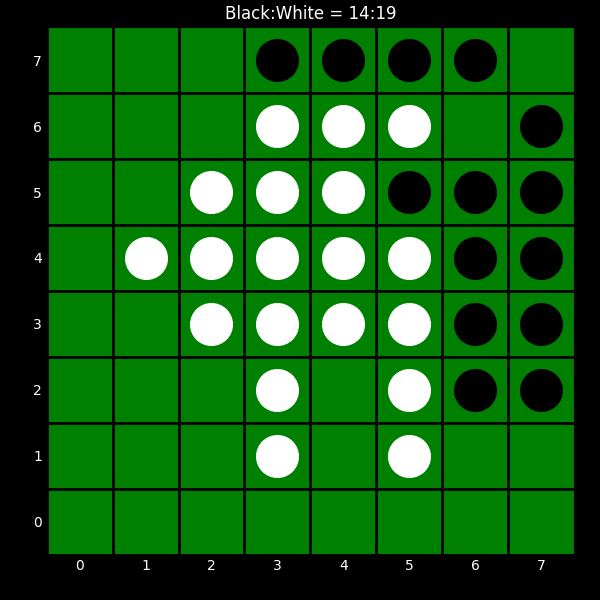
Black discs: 14
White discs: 19